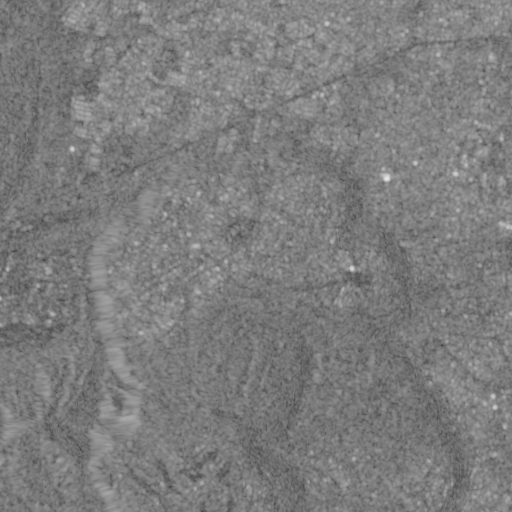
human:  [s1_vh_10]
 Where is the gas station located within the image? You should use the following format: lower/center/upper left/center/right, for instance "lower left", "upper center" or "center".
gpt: The gas station is located in the upper right of the image.
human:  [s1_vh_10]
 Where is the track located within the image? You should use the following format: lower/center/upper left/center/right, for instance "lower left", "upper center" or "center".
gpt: The track is located in the upper right of the image.
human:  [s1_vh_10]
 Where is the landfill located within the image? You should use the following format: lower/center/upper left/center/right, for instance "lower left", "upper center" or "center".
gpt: There is no landfill in the image.

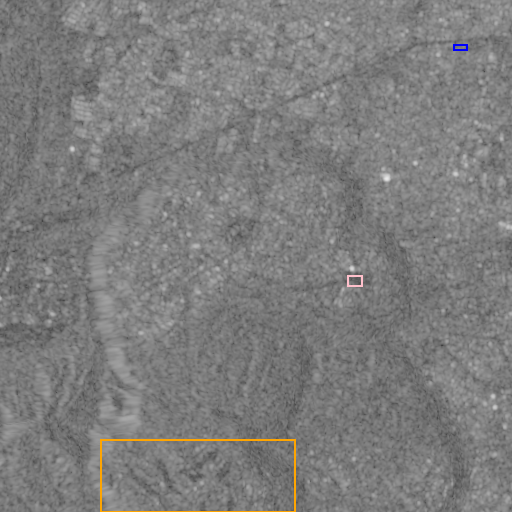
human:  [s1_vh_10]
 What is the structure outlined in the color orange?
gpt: The structure outlined in orange is a park.
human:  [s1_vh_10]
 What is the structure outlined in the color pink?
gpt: The structure outlined in pink is a parking lot.
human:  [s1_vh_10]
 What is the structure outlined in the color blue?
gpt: The structure outlined in blue is a track.
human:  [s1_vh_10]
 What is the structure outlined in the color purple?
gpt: There is no purple outline.